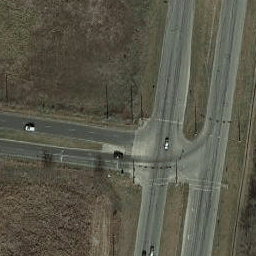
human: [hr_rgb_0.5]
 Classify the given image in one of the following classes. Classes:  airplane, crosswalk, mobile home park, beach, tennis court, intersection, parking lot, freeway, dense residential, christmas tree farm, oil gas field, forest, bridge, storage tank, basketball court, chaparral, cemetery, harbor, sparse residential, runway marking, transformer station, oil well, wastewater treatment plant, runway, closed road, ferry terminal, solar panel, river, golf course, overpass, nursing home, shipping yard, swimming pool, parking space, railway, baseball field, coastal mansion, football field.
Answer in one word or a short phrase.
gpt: intersection